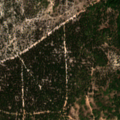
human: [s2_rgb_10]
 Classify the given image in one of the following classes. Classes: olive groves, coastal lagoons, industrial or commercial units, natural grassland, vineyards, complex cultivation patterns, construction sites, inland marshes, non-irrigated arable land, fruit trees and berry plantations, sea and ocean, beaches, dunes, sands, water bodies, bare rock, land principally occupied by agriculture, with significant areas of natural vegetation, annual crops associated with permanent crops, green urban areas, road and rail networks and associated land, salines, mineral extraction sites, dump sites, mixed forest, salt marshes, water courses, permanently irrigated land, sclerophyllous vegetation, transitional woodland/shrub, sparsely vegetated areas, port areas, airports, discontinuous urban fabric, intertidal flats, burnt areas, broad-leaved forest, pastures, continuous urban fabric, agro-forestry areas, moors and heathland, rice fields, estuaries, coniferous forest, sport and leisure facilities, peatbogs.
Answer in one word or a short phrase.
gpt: continuous urban fabric